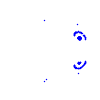
Particle: pion